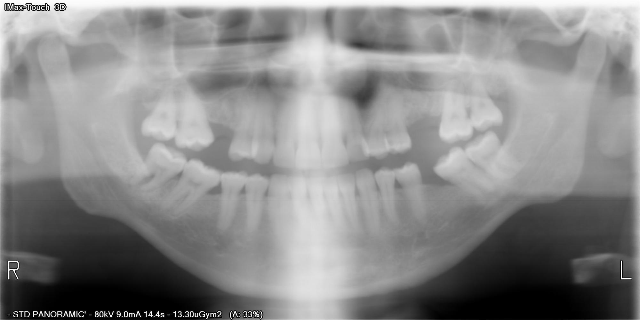
adult